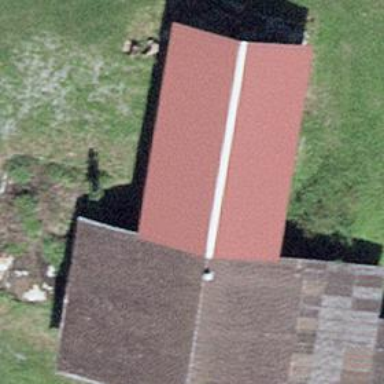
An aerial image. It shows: Rural barn.